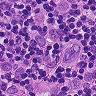
Metastatic tissue present: yes